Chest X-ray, PA view. Patient: 74 years old, sex F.
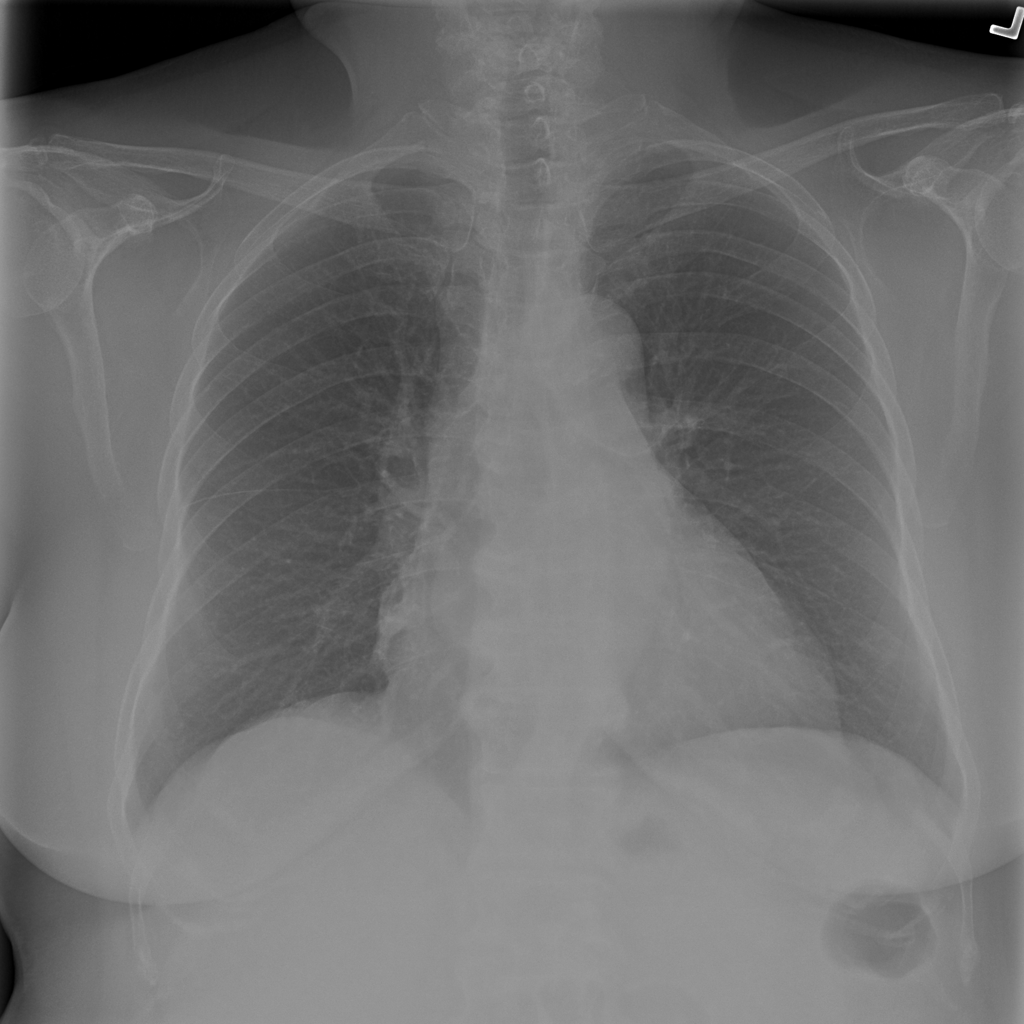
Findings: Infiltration